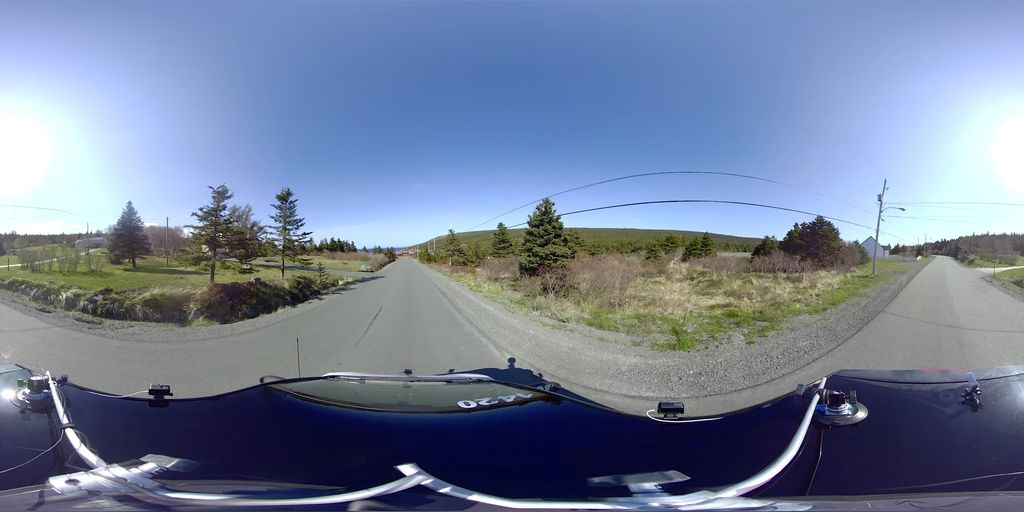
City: st_johns